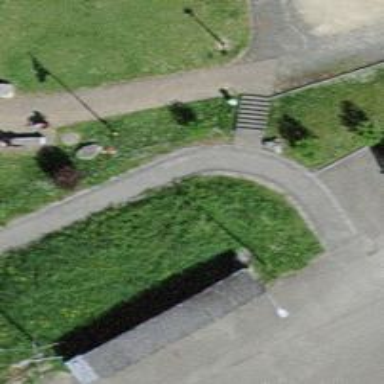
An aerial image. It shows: Set of steps on the road.